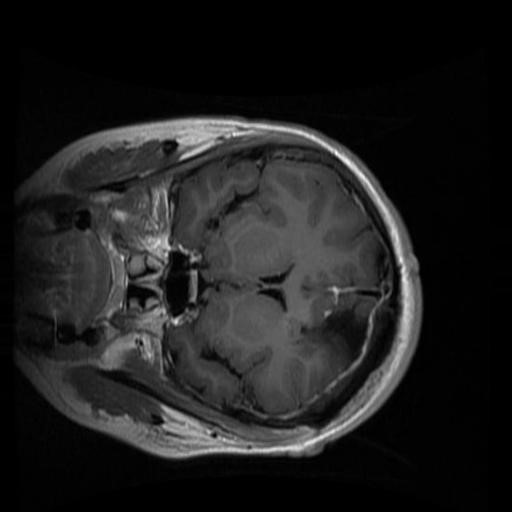
Label: brain_glioma